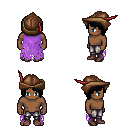
a pixel art fantasy rpg character, male body template, human, dark skin, maroon tattered cape, metal pants, black pageboy hairstyle, leather cap, maroon shoes, four views (front, back, left, right), 2x2 character sprite sheet, small pixel art, hard edges, no anti-aliasing